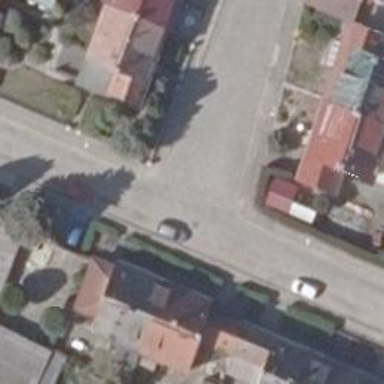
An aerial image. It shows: Residential road with sidewalks on both sides.